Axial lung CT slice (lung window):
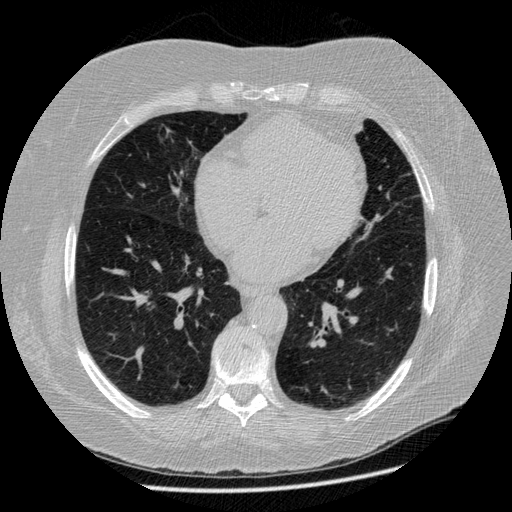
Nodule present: no